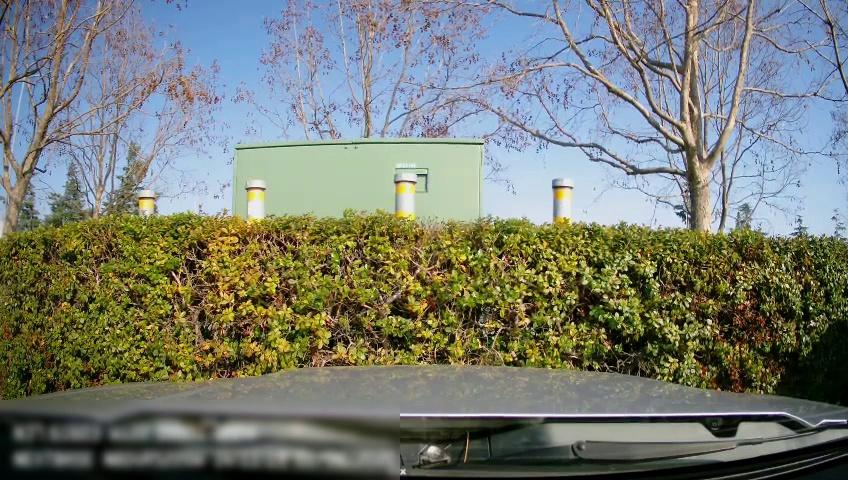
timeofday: Day
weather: Sunny